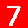
Digit: 7